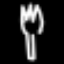
Label: fork